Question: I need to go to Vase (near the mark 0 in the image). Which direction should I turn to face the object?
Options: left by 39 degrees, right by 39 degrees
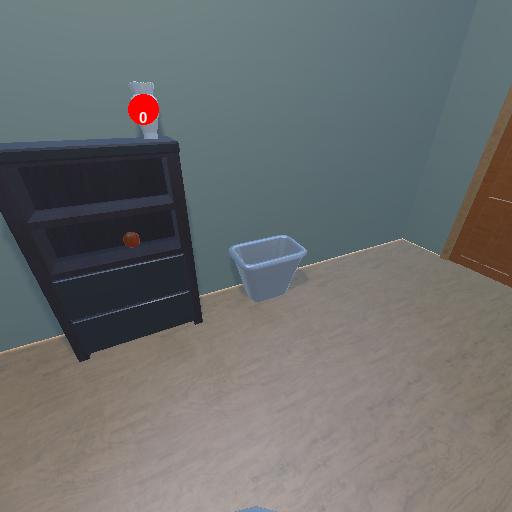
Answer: left by 39 degrees